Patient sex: M
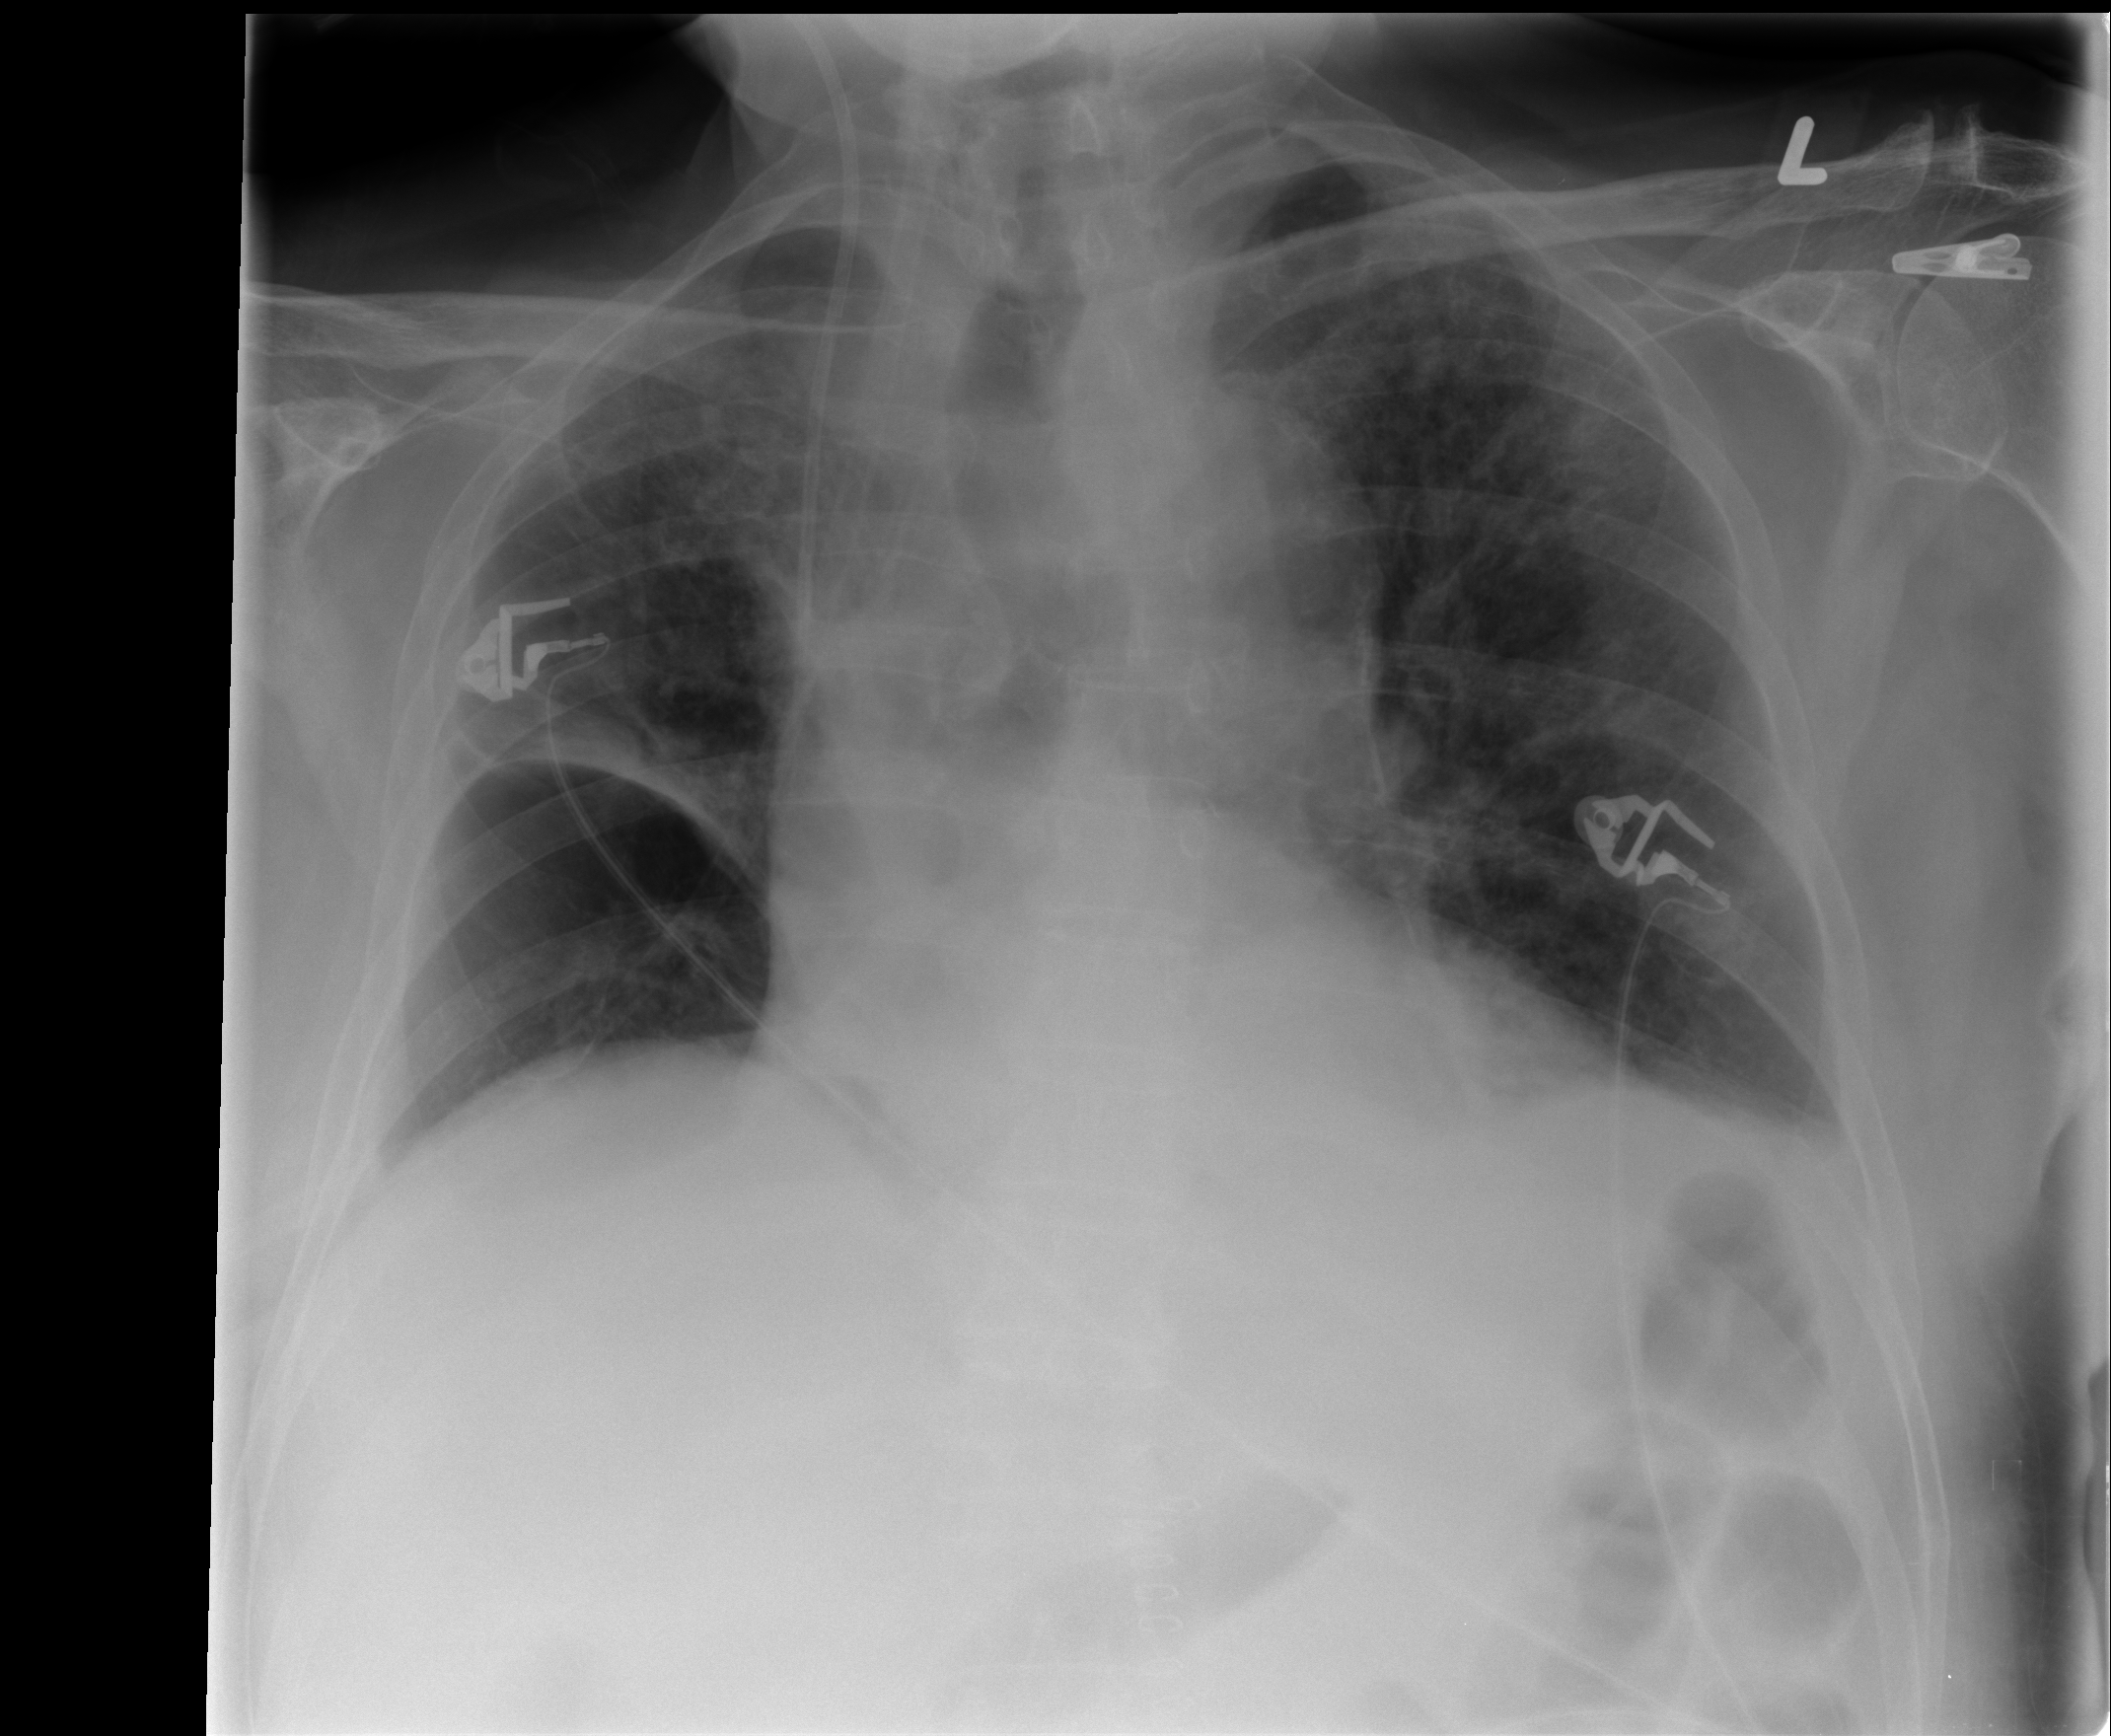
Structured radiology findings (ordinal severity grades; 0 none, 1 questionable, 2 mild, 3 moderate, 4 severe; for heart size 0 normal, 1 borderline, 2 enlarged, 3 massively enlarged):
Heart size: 2
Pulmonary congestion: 1
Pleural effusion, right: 0
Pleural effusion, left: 1
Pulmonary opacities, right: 1
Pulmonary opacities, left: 2
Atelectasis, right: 2
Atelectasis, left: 1